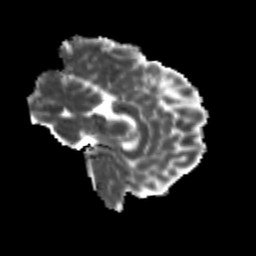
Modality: MD
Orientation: sagittal
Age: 25
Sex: female
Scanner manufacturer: siemens
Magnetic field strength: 3 T
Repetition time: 3.5 s
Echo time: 0.104 s